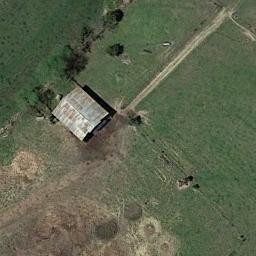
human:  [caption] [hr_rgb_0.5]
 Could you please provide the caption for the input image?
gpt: In a sparse residential area there is a grey house surrounded by grass .

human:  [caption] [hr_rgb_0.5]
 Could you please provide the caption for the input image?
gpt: The sparse residential is on the grass next to the bare land .

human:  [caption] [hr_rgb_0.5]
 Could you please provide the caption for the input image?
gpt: At the intersection of two roads, There are several sparse residences .

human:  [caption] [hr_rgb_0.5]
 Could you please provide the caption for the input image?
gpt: There is a road next to the sparse residential .

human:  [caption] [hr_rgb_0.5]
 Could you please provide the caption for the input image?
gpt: A sparse residential area with a building on the green meadow .